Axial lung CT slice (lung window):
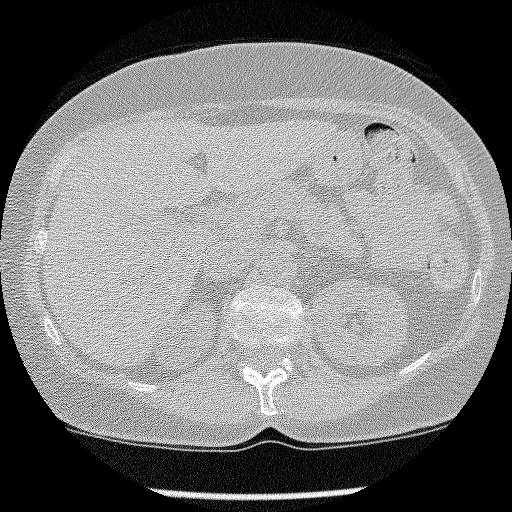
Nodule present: no